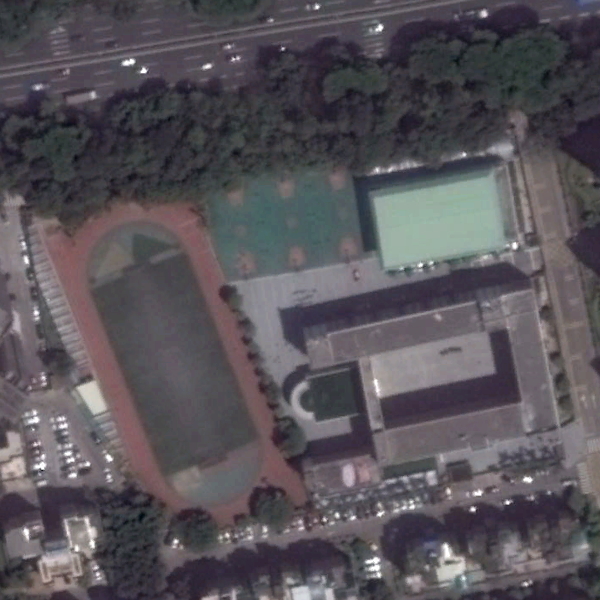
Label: School